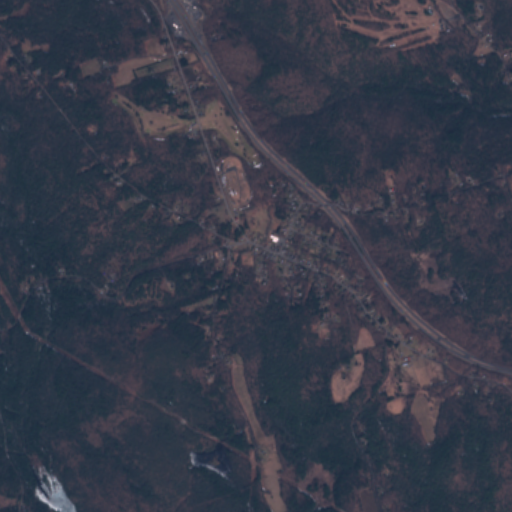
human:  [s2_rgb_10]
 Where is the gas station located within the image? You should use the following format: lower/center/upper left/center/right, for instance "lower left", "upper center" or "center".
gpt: The gas station is located in the upper center of the image.
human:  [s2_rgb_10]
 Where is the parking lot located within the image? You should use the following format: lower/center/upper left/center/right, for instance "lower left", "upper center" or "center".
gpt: There is no parking lot in the image.